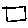
Label: square